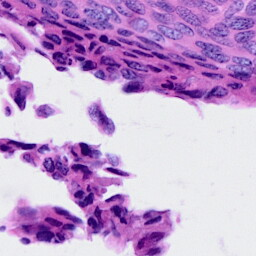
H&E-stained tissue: Cervix